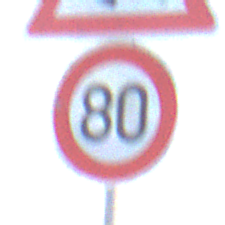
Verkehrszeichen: Geschwindigkeit80
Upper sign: AmphibienwanderungLinks
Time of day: SunriseSunset
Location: Outdoor (Nature)
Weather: PartlyCloudy
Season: NotSpecified
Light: Natural